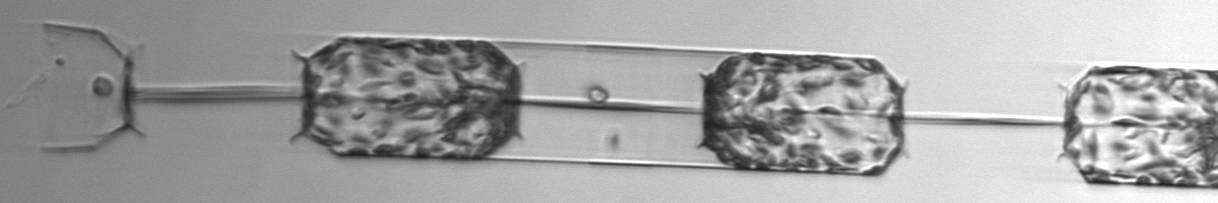
Label: Ditylum_brightwellii